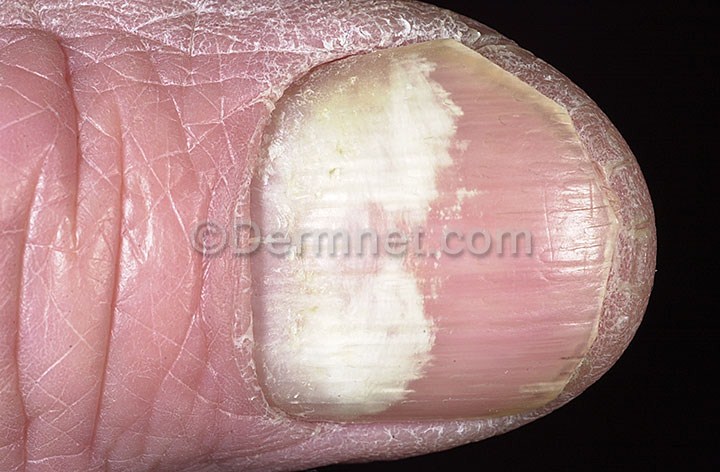
Disease: Nail Fungus and other Nail Disease